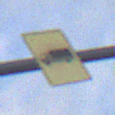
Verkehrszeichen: KFZZulaessigeGesamtmasse3Komma5TOhnePfeilsymbol
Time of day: SunriseSunset
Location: Outdoor (Suburban)
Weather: PartlyCloudy
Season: NotSpecified
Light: Natural